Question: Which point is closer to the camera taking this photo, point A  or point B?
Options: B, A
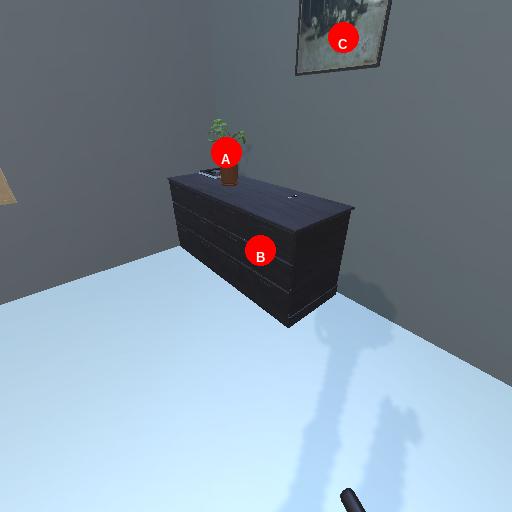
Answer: B